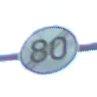
Verkehrszeichen: EndeGeschwindigkeit80
Umgebung: Roofed, Special
Tageszeit: MorningAfternoon
Wetter: PartlyCloudy
Licht: Natural
Jahreszeit: NotSpecified
Kontrast: MediumContrast